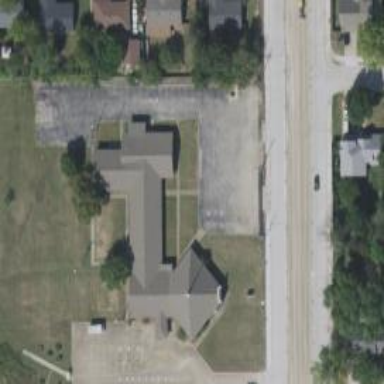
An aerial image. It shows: Beautiful church building.